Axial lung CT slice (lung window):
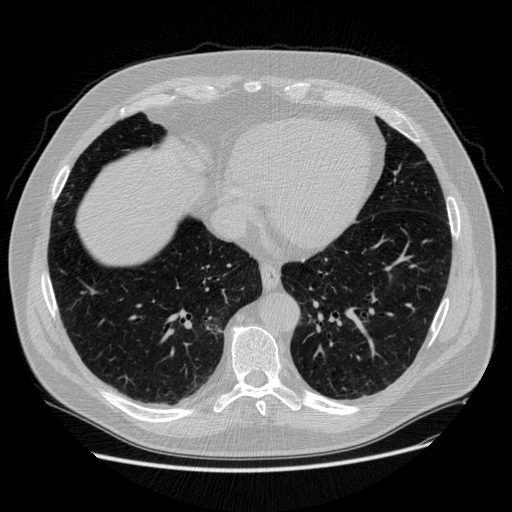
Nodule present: no